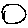
Label: circle